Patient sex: M
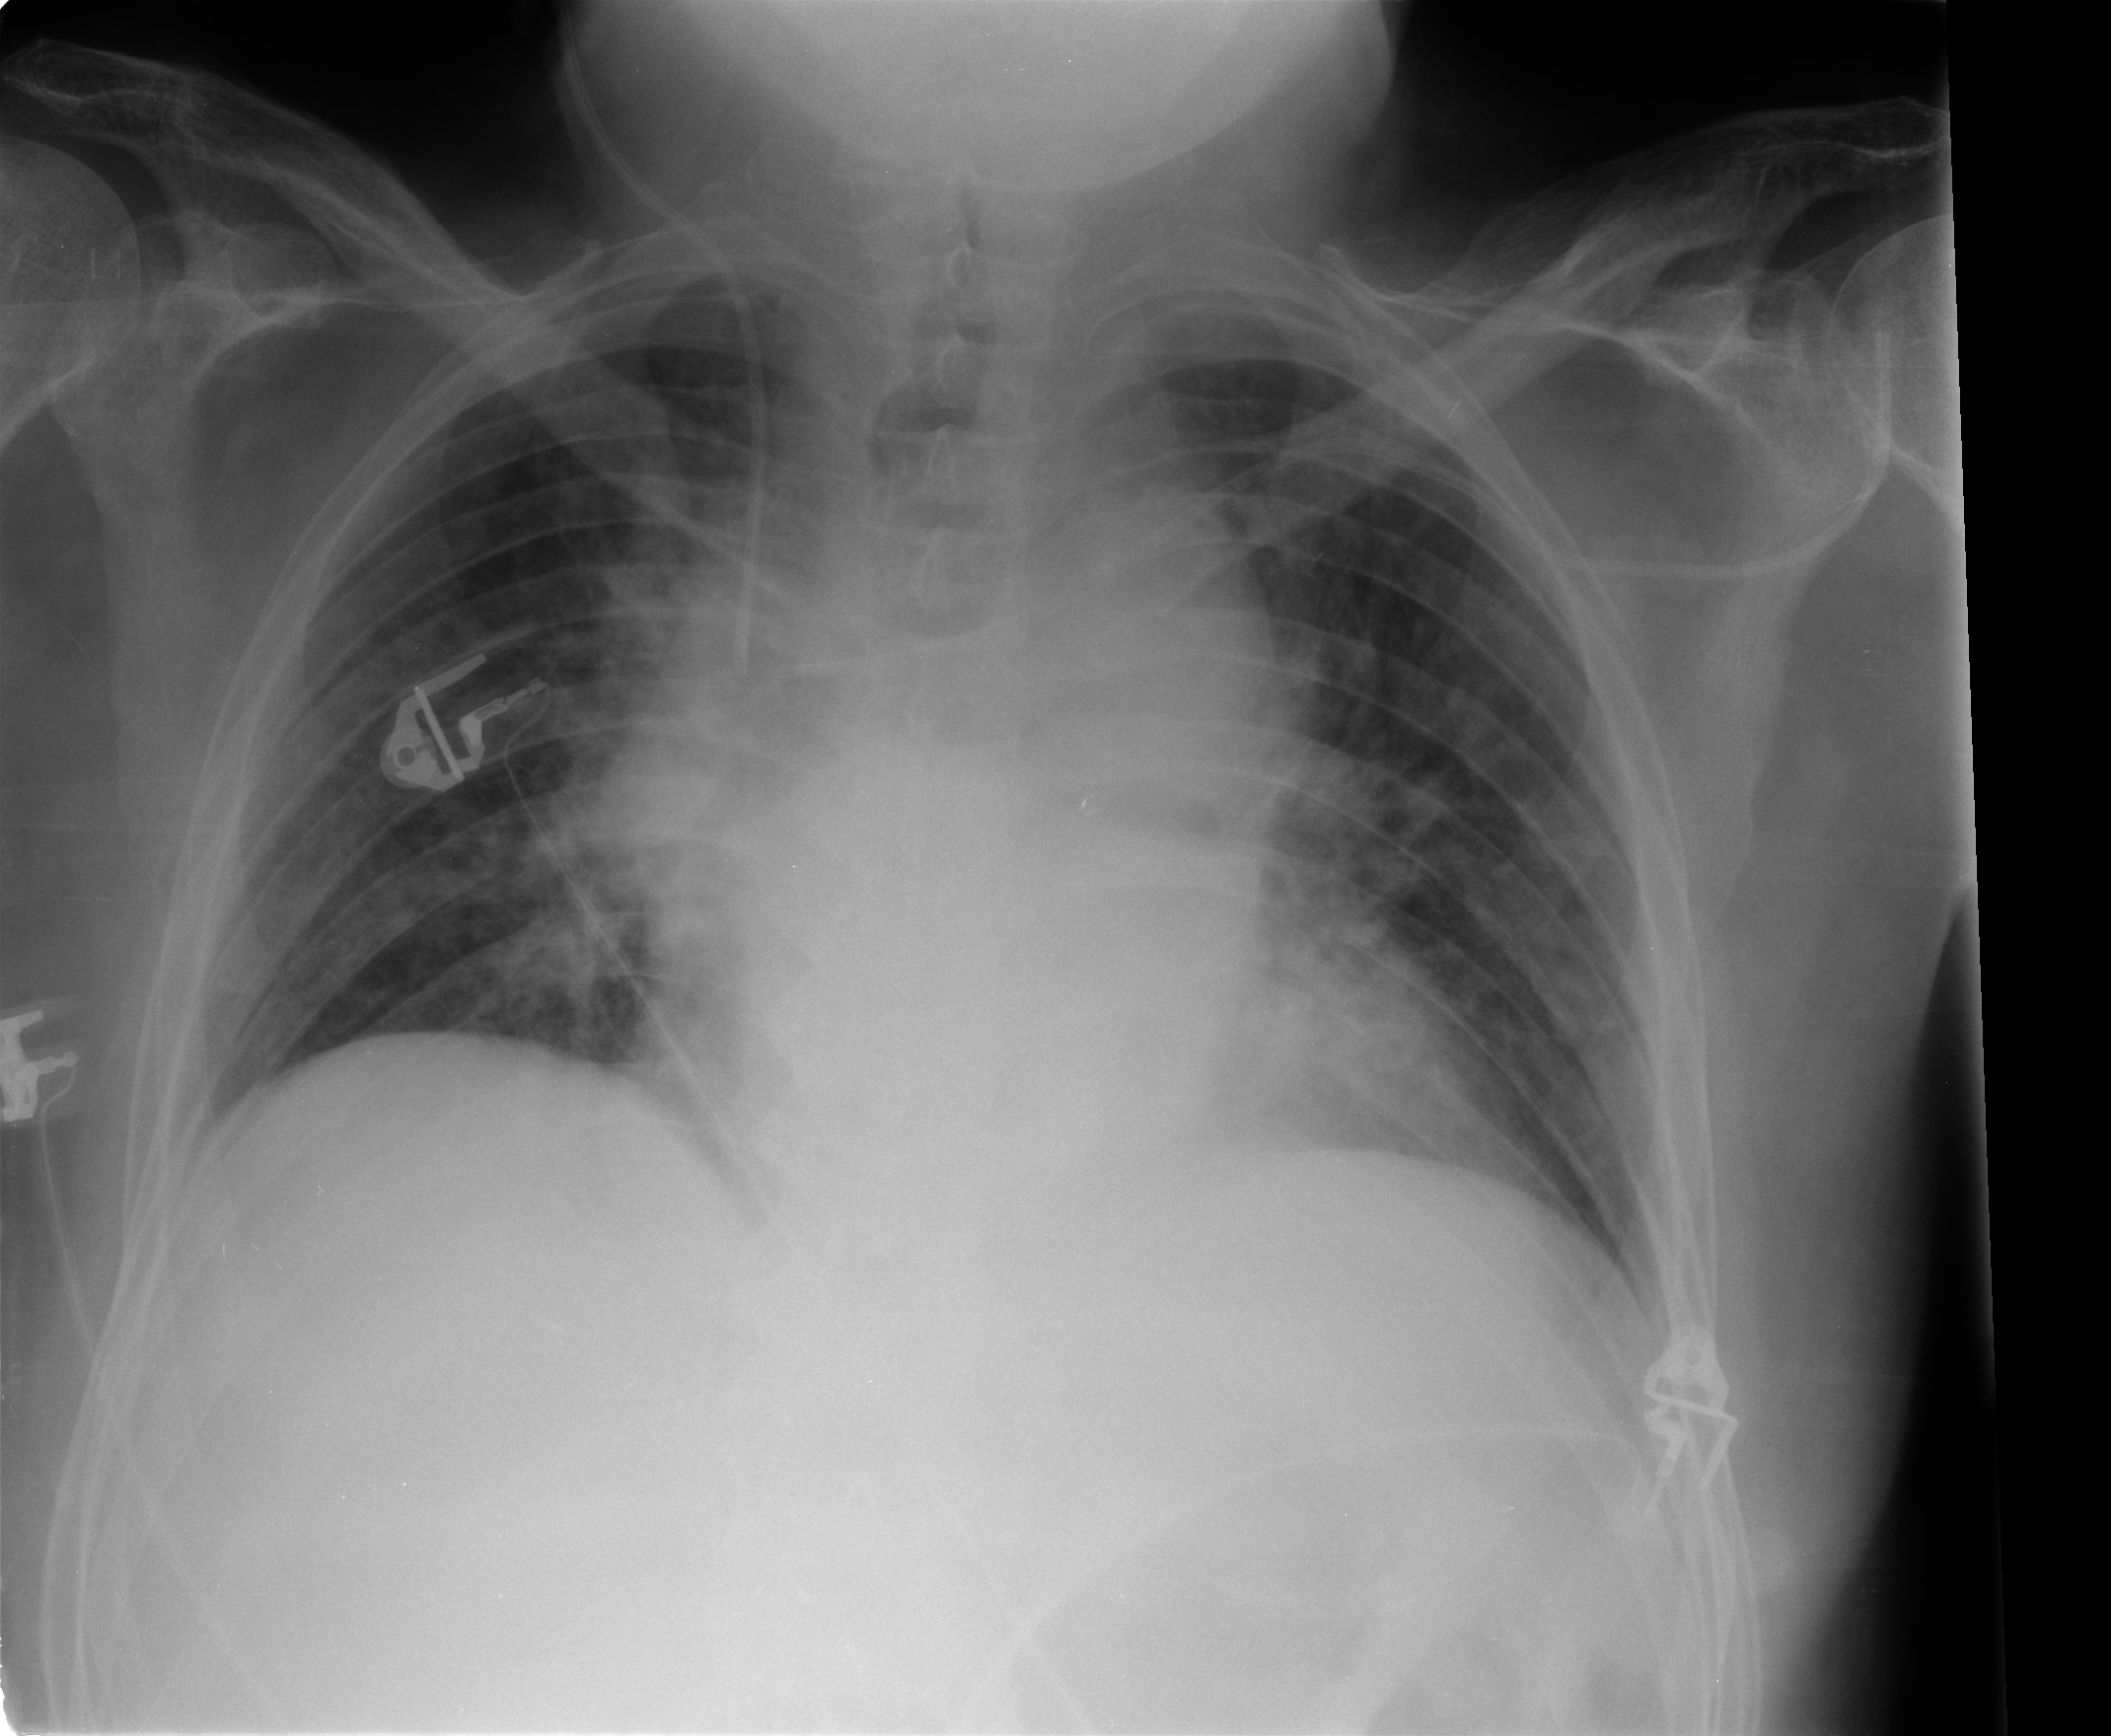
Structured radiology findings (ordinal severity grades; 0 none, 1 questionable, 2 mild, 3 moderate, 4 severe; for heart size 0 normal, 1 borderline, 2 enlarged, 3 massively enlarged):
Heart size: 2
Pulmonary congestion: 2
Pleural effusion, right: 0
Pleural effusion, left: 0
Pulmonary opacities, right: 0
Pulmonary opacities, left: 0
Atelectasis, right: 0
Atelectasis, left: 0